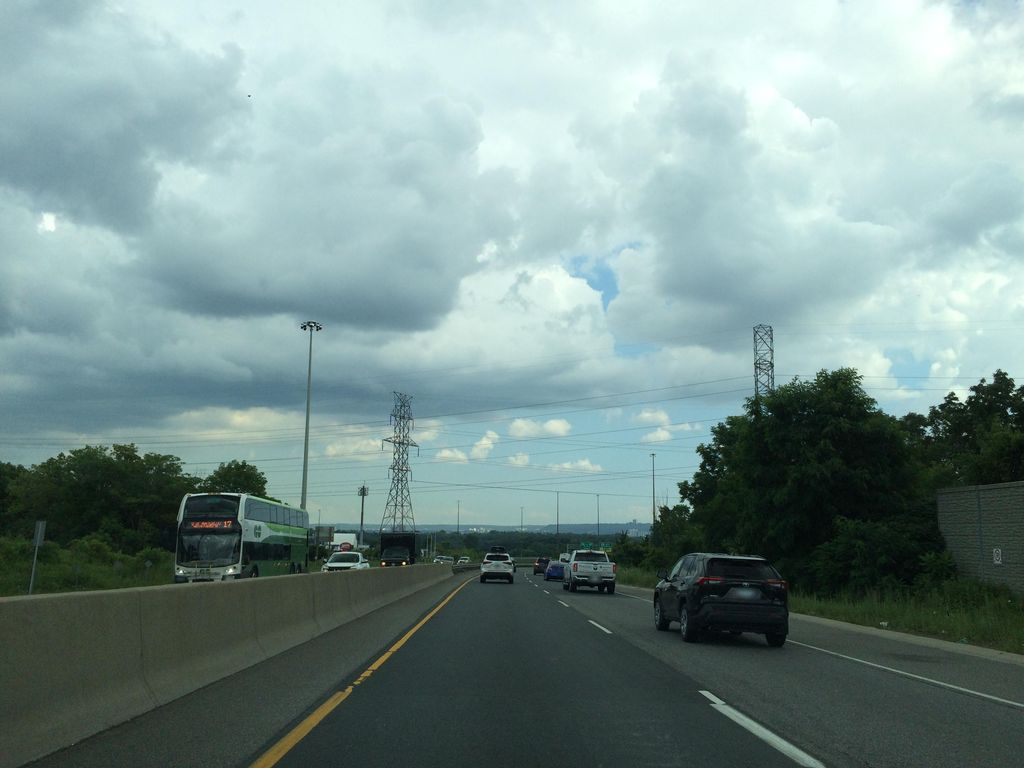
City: hamilton